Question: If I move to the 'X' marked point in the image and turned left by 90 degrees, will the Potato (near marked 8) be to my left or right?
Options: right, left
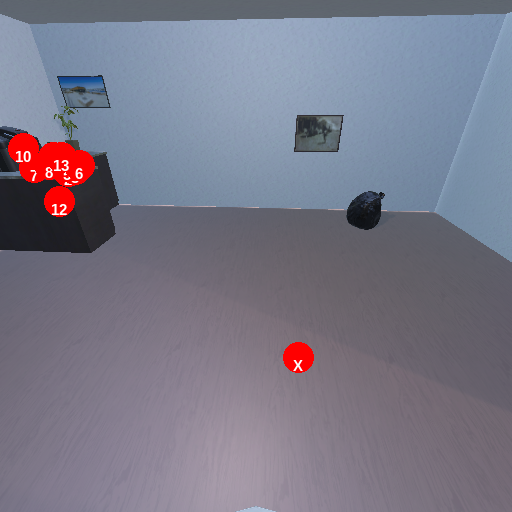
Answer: right